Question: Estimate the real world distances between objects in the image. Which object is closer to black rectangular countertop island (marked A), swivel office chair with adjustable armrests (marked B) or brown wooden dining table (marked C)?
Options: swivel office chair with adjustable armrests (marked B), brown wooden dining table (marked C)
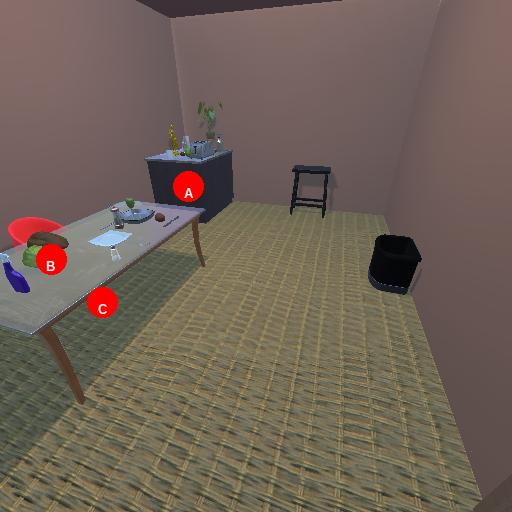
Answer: swivel office chair with adjustable armrests (marked B)